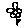
Label: flower